Question: I'm trying to do XOR with this Java statement, but it's generating unexpected output.
'''
System.out.println(0x15C ^ 0x11B);
'''
Output:
'''
71
'''
However, if I go to <URL>, the output is 47.

If I do this by hand, I get the result 0x47.
'''
0x15C: <PHONE>
0x11B: <PHONE>
---------------------- XOR
0x47: <PHONE>
'''
How do I generate 47 (what I believe to be the correct answer) using Java?
---
Answer:
Forgot that it was decimal, not hex. The screenshot's XOR Result confused me since it didn't have 0x notation.
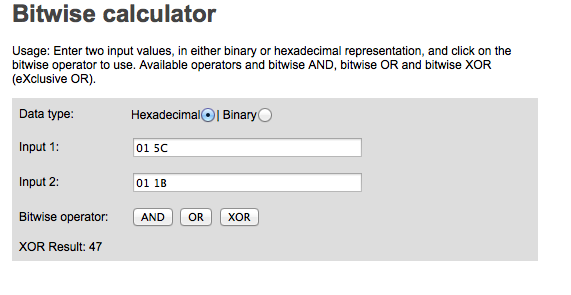
Answer: 0x47 (hexadecimal) is 71 (decimal). If you want your integer to be printed in hexadecimal notation, use <URL>